Brain MRI, t1w sequence, axial 2D slice.
Patient: age 33, sex M, weight 90 kg, height 1.9 m
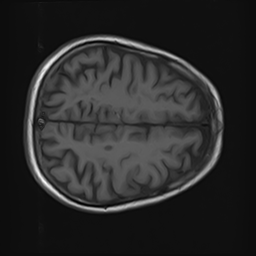